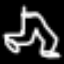
Label: pants